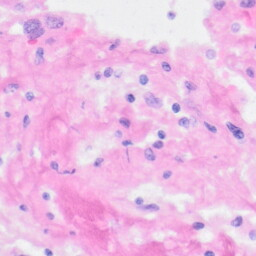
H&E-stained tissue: Kidney